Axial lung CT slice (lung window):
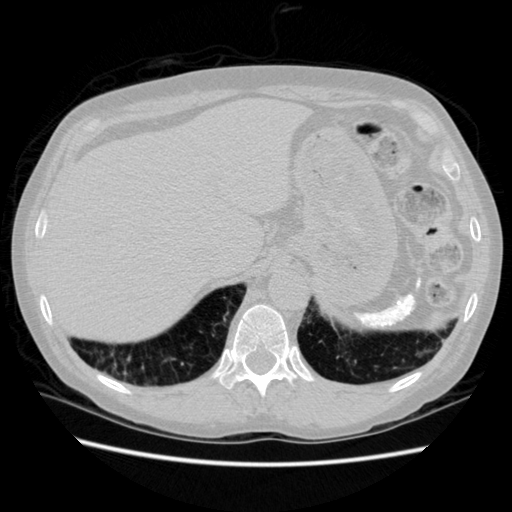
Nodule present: no